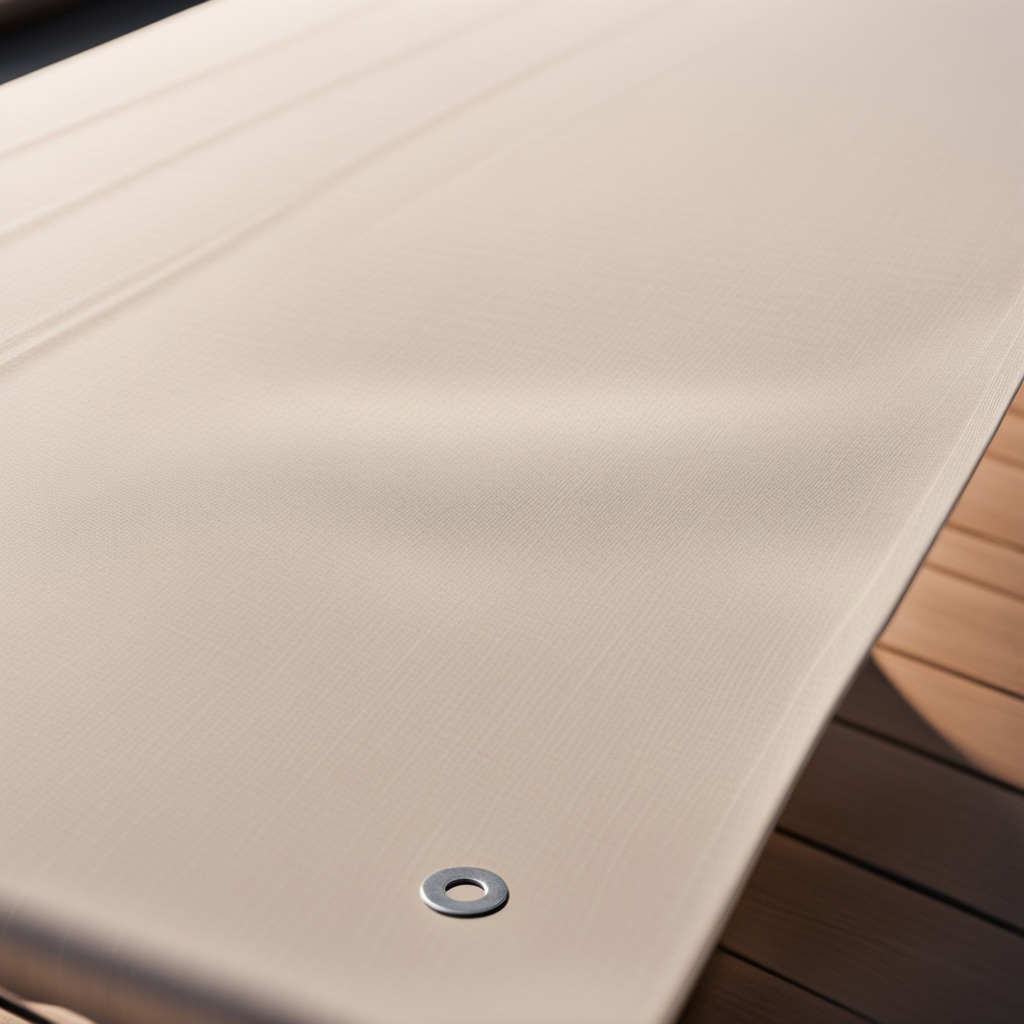
A flat metal washer is lying on a wooden table in an outdoor workshop during daytime bright natural light soft shadows worn but beneath the cloth.